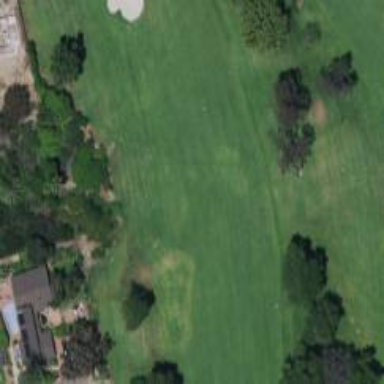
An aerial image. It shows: Golf hole.